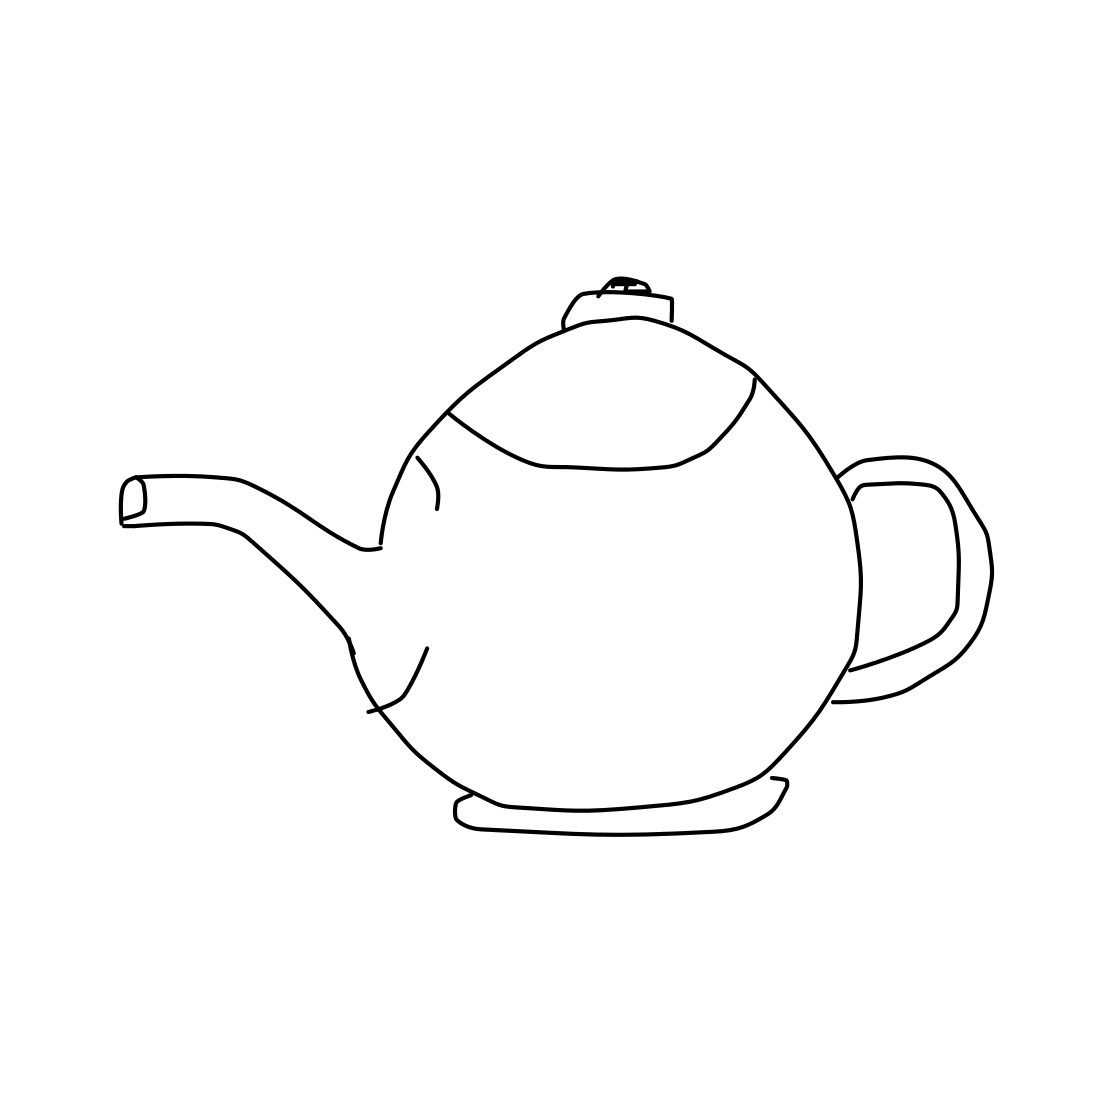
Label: teapot